Aerial crown-view tile of a tropical tree (Barro Colorado Island, Panama), acquired 20250217:
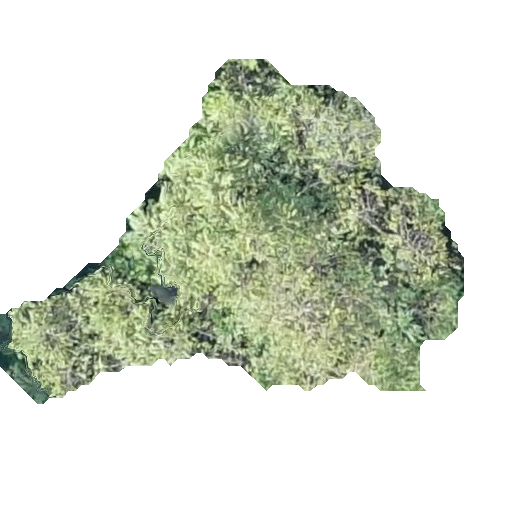
Species: Guazuma ulmifolia
GBIF accepted scientific name: Guazuma ulmifolia
Crown area: 136.258 m²